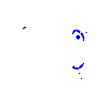
Particle: kaon